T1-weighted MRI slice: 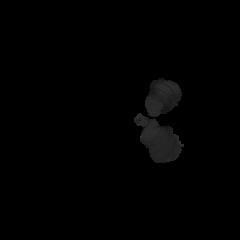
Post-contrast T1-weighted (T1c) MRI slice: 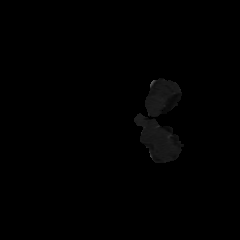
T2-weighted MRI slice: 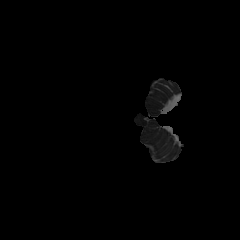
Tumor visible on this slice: no